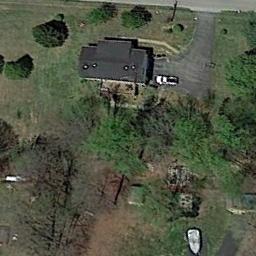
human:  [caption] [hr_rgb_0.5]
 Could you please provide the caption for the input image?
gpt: The sparse residential is on the grass next to some trees and a road .

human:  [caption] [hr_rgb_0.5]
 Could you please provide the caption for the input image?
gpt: There is a car next to the sparse residential .

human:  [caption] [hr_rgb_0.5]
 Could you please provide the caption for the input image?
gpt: There are blocks of residential areas between the jungles .

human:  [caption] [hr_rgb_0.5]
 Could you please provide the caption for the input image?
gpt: In a sparse residential area there is a house and many green trees .

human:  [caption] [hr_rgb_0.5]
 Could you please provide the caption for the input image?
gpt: A sparse residential area with some green trees and a black building .